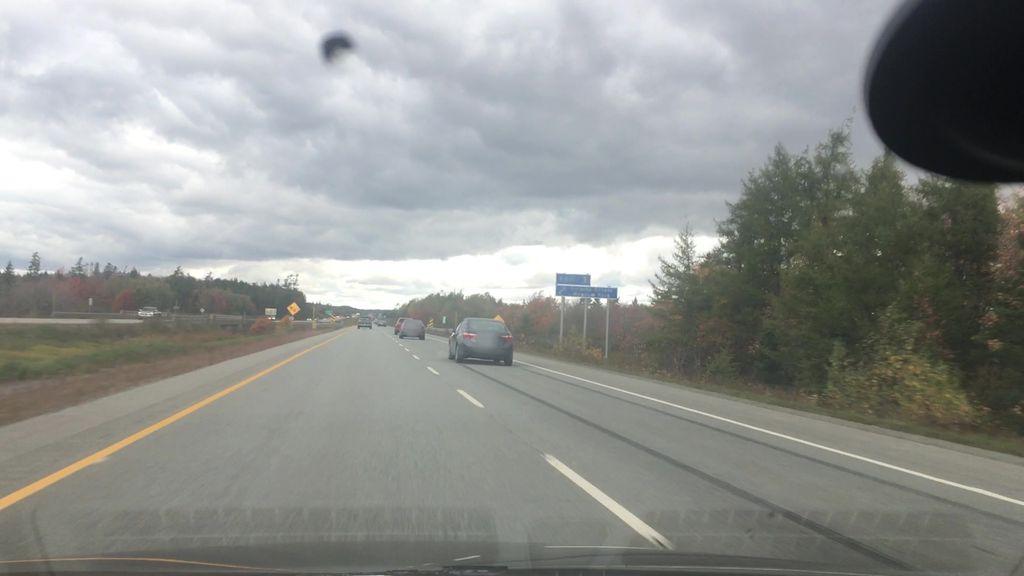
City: halifax